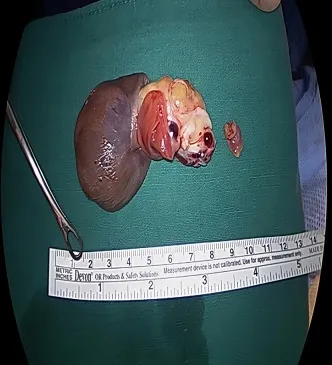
Gross photograph of the mass. (A,B) A 7 cm x 5 cm x 4 cm sized huge mass with multilobulated one hard portion and two cystic portion was surgically removed.
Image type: medical_photograph (other_medical_photograph)